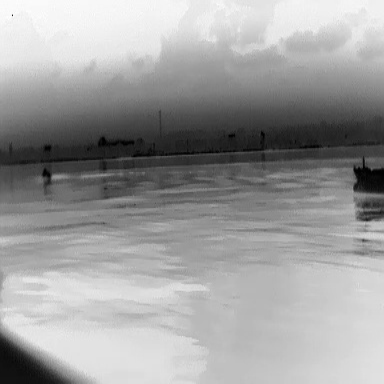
There is a canoe in the infrared image.